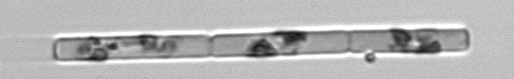
Label: Guinardia_delicatula